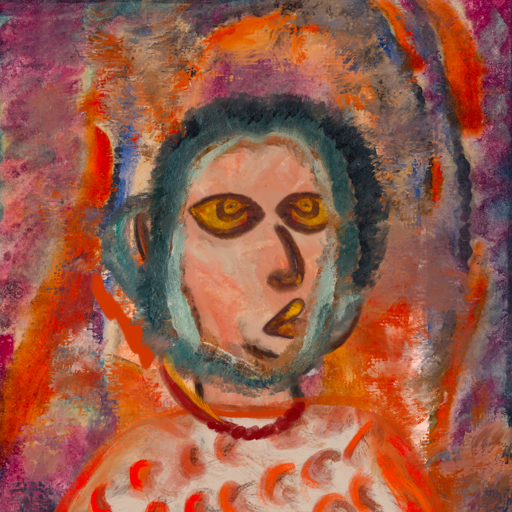
Background: Experience, Head And Neck Side: Roy_Bahadur, Face Side: Comrade, Bust: Rupkatha, Hair Side: Boggyland, Head Accessory: Blank, Second Necklace: Blank, Necklace: Pipe, Baby: Blank